Question: I've looked at many websites. Without the panels, the labels appear correctly, with the panels it give the the error:
'''
Exception in thread "main" java.lang.NullPointerException
'''
so what can I do to fix this?
here is the source code:
'''
JLabel button[] = new JLabel[100];
JPanel[] panel = new JPanel[100];
for (int i = 0; i < button.length; i++) {
a = a + 50;
if (a > 549) {
b = b + 50;
a = 50;
}
button[i] = new JLabel("hi");
frame.add(button[i]); //is this necessary?
button[i].setVisible(true); // is this necessary?
button[i].setSize(50,50);
panel[i].add(button[i]);
panel[i].setVisible(true);
panel[i].setBounds(a, b, 50, 50);
frame.add(panel[i]);
}
'''
Whats wrong with this, how can I fix it? just so you know, it should have 100 labels that say hi in a 10 by 10 array.
this is what it looks like:

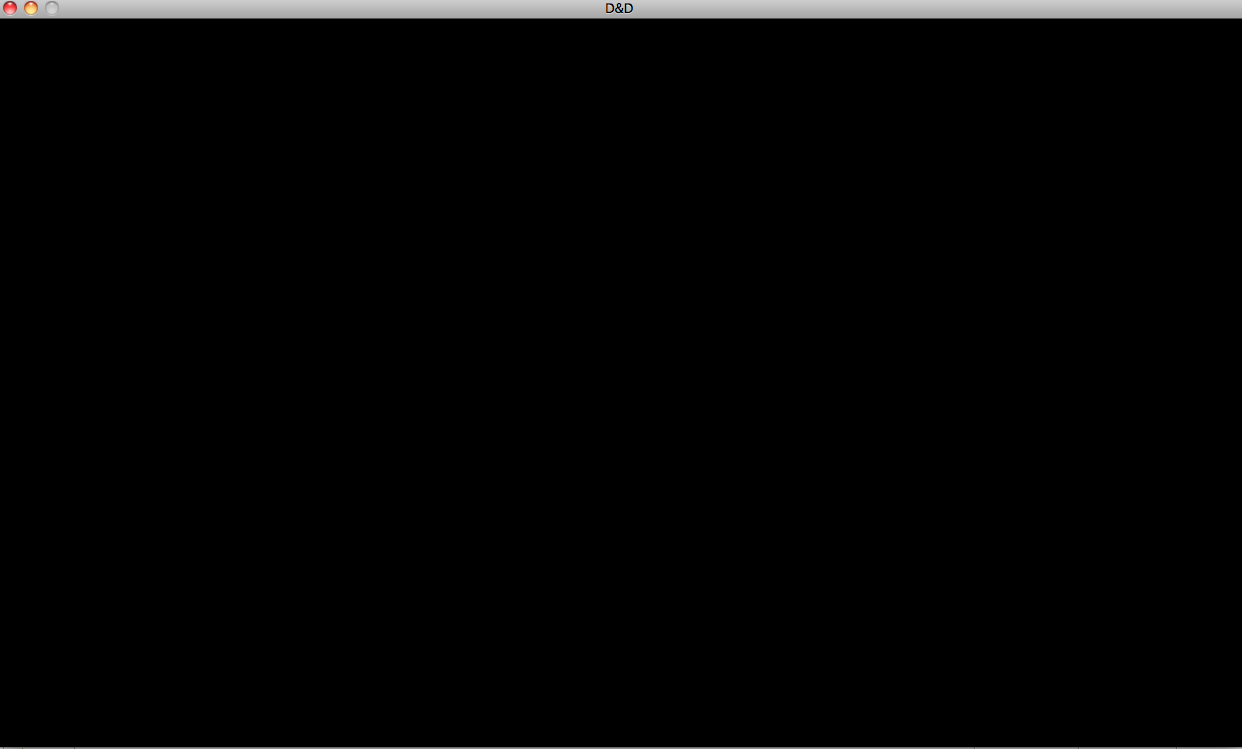
Answer: Creating an array of 'JPanel' only creates the array. It doesn't create any 'JPanel' to fill the array. The arrays is thus filled with 'null's. You must create a JPanel for each element of the array:
'''
panel[i] = new JPanel();
panel[i].add(button[i]);
'''
Moreover, a component may only have one ancestor. The button must be added to the frame or to the panel, but not both. If you want the button in the panel, it must be added to the panel.
Components are visible by default (except top-level ones like frames or dialogs which must be made visible). You don't need to call 'button.setVisible(true)'.
You should definitely learn to use layout managers rather than setting the size and bounds of your components explicitely. That's the only way to have good-looking, portable GUI apps. Read <URL>